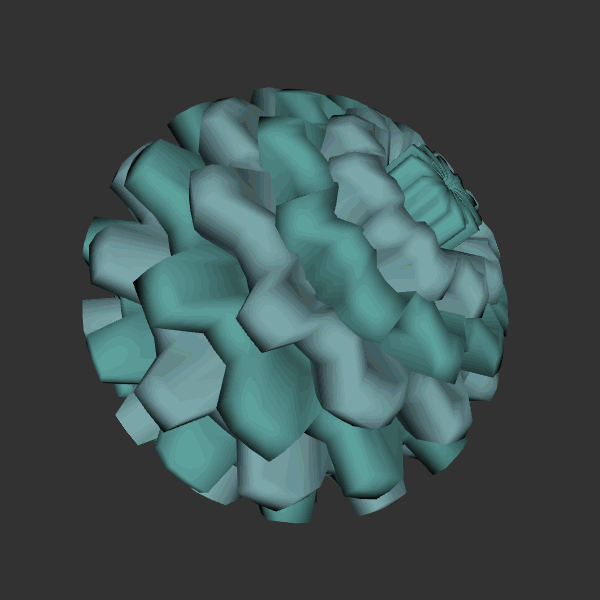
Background: dark